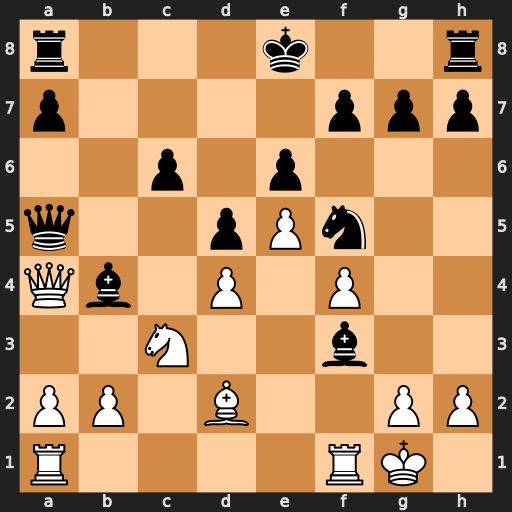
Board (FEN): r3k2r/p4ppp/2p1p3/q2pPn2/Qb1P1P2/2N2b2/PP1B2PP/R4RK1
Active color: w
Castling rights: kq
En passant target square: -
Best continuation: Qxc6+ Ke7 Qb7+